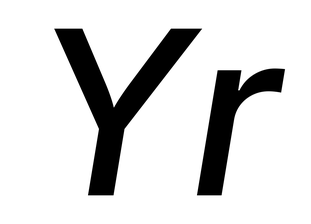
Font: Inter-Italic_Medium_Italic